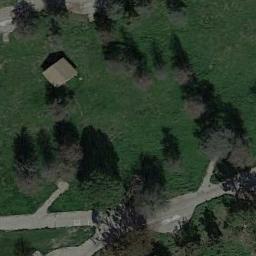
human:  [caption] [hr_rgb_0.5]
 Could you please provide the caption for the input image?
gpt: There are many green trees and a building and several roads on the green grass .

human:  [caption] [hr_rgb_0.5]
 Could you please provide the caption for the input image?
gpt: There are many trees on the meadow .

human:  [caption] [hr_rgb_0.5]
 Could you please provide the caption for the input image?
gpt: This meadow has dense grasses, Some trees and a house and some roads go through the meadow .

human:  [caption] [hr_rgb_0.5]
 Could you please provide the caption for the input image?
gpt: There are two yellow lines on the grass .

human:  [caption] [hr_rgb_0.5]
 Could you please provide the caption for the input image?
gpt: There are some brown trees and a brown building on the green meadow .